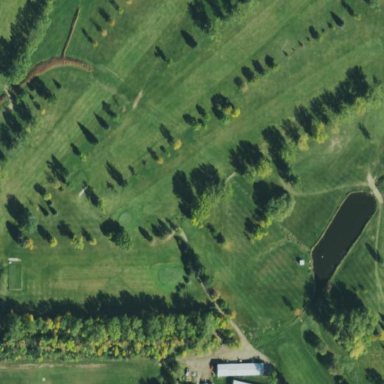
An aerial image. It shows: Golf course.